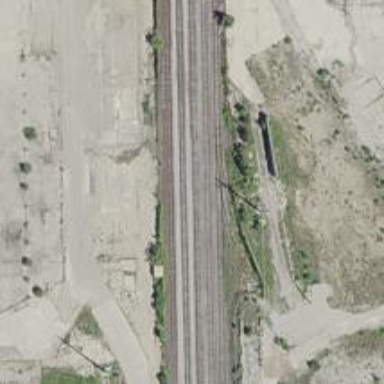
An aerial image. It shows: Abandoned railway.